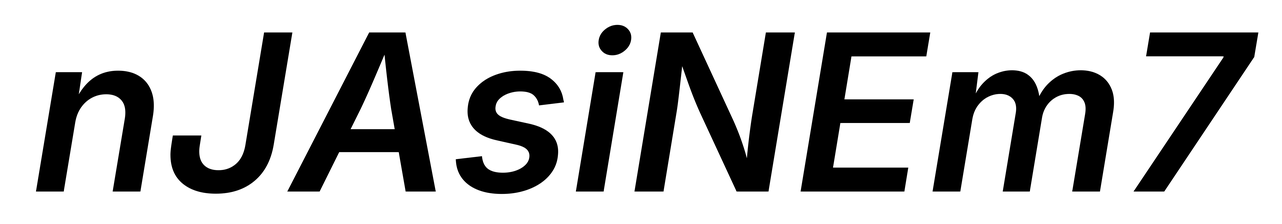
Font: Inter-Italic_SemiBold_Italic